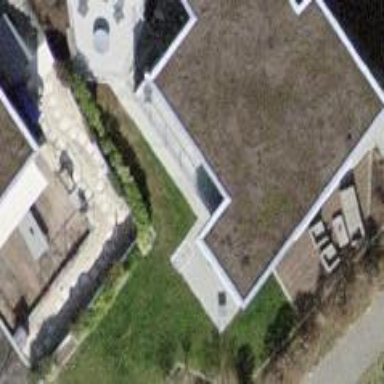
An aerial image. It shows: House with flat roof.